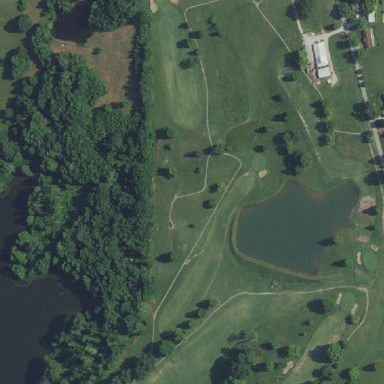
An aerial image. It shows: Golf course surrounded by greenery.